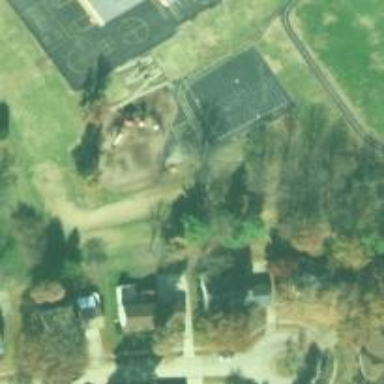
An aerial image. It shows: Playground area for leisure land.